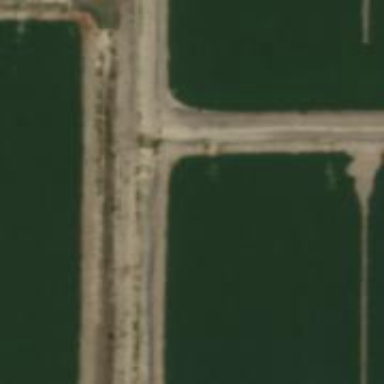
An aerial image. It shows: Sluice gate on waterway.